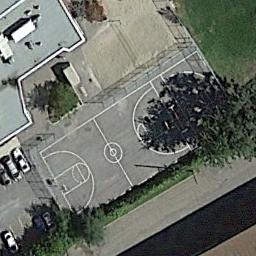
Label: basketball_court